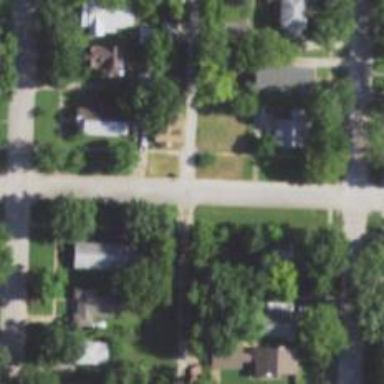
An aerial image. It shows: Alleyway designated as service road.